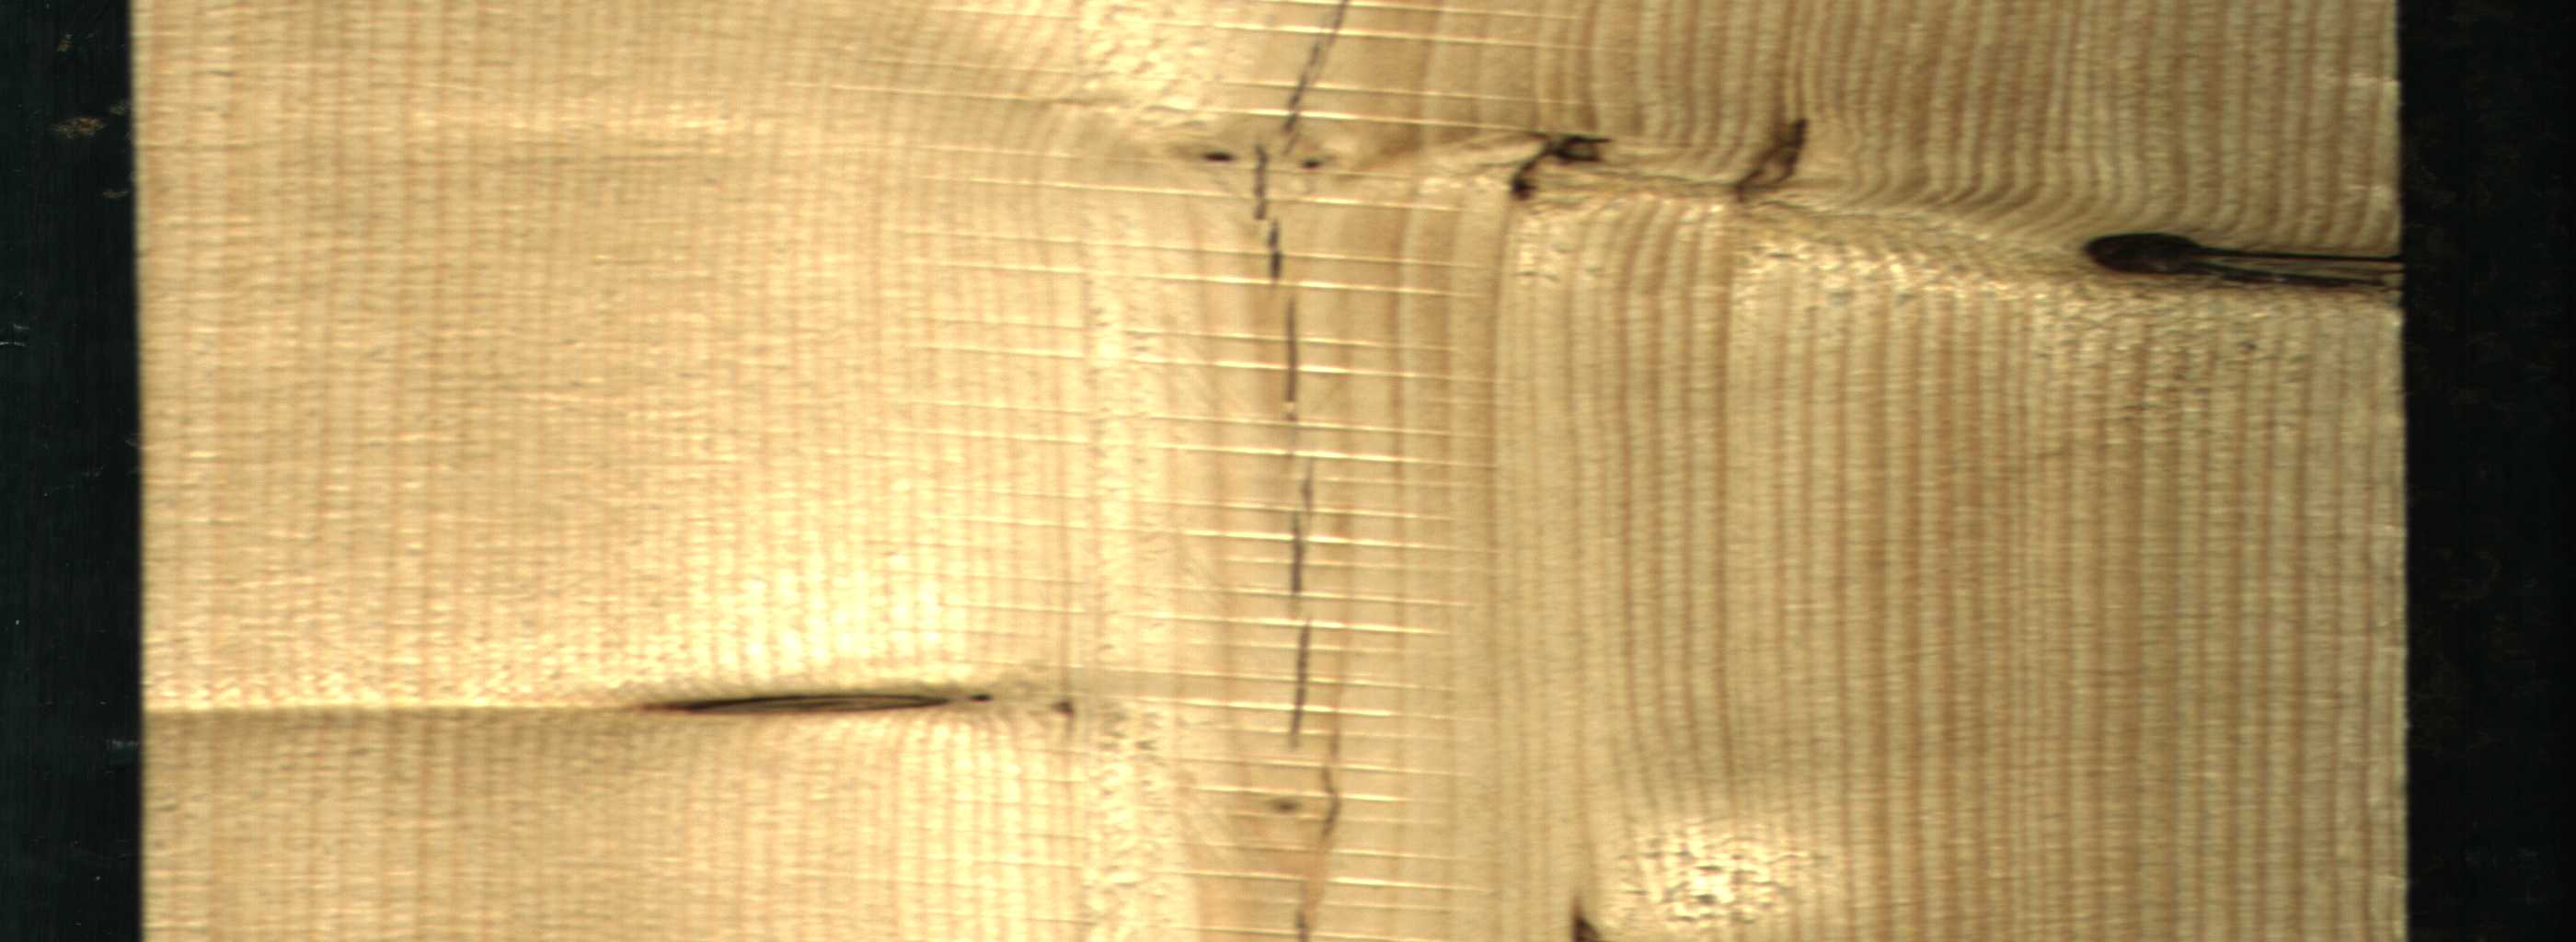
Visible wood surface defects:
resin
resin
Crack
Crack
Crack
Crack
Dead_Knot
Dead_Knot
Dead_Knot
Live_Knot
Live_Knot
Live_Knot
Live_Knot